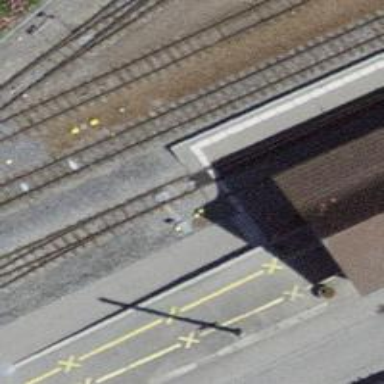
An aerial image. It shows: Railway switch.